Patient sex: M
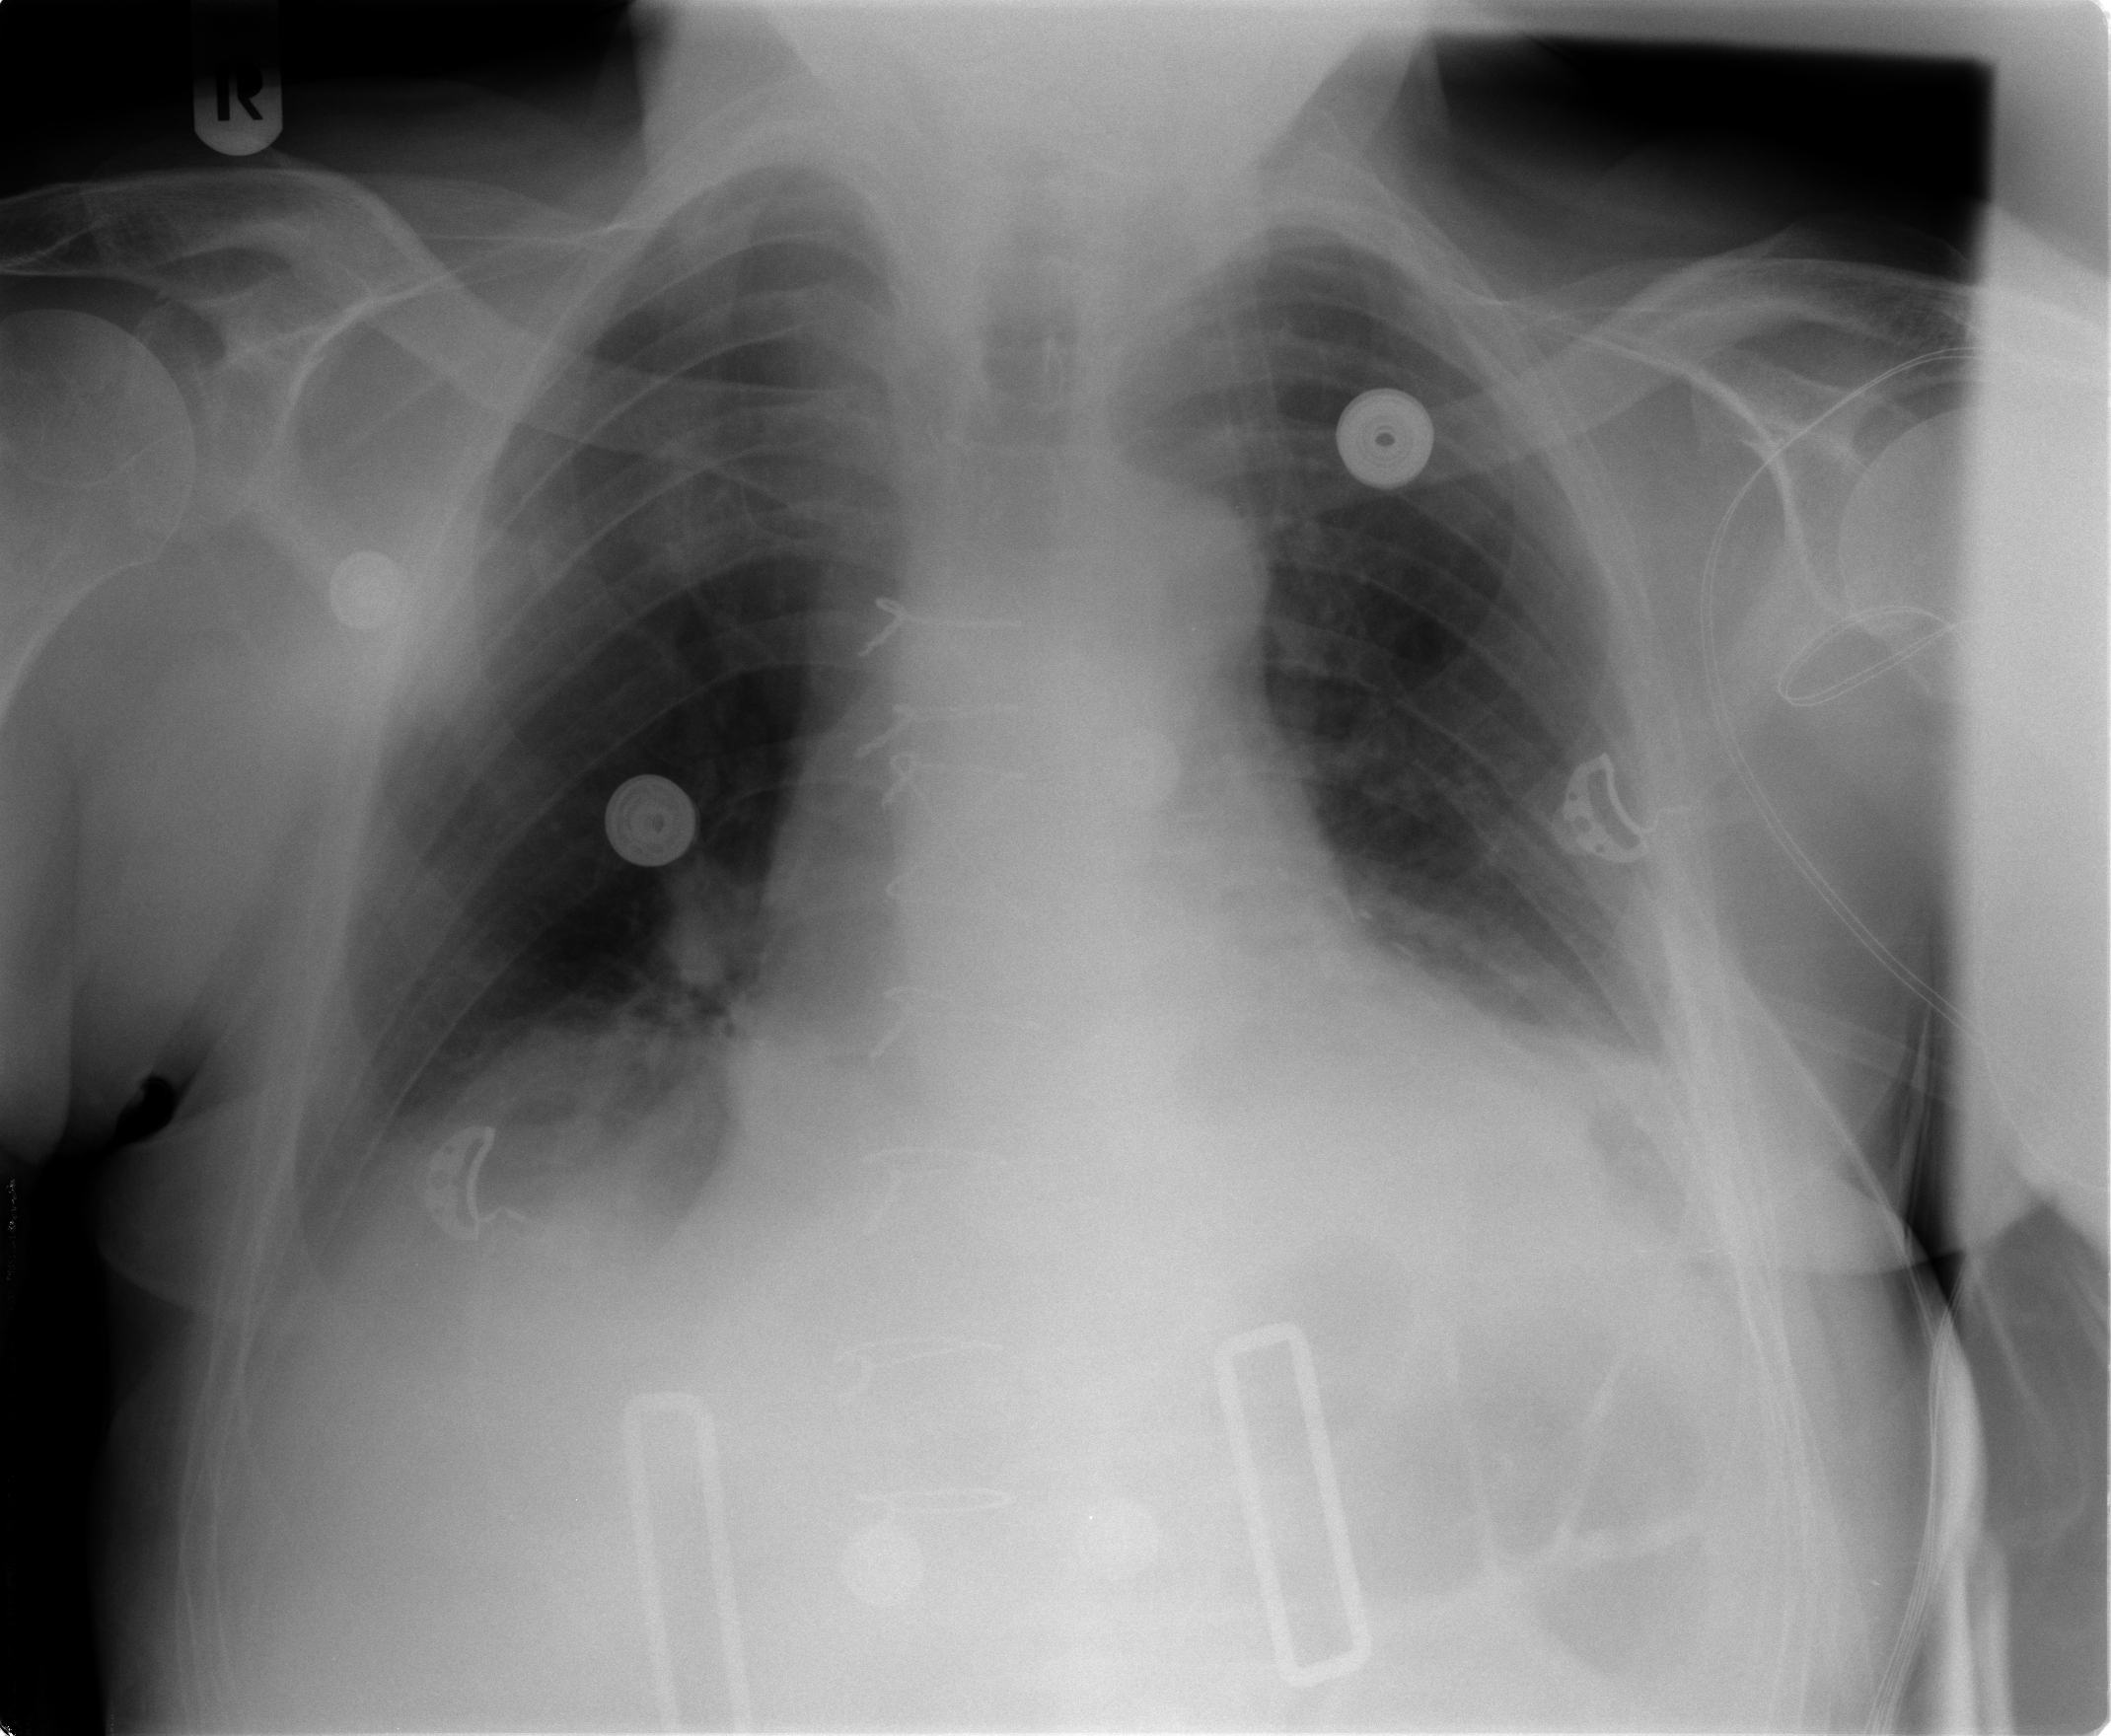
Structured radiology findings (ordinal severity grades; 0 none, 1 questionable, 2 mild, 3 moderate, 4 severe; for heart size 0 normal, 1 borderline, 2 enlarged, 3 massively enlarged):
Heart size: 2
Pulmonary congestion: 1
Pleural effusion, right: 2
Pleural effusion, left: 2
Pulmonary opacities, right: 0
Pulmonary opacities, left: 1
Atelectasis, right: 2
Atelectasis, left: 2